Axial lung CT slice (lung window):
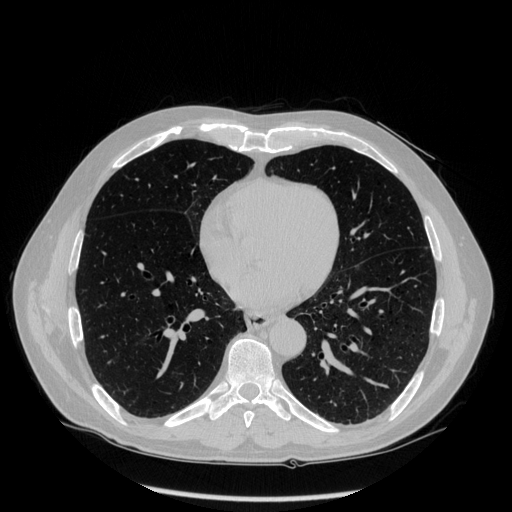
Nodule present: no